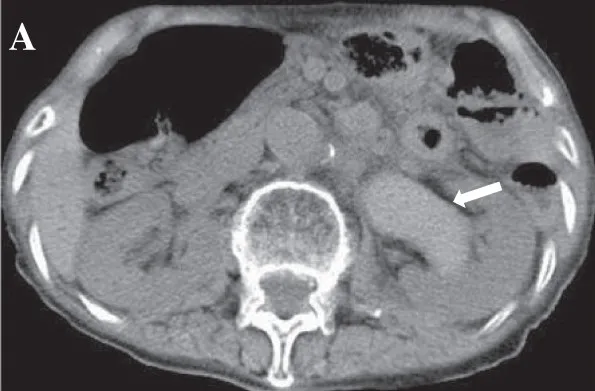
Plain abdominal computed tomography and magnetic resource imaging. Plain abdominal computed tomography revealed dilated left renal pelvis with retention of high-density contents. Axial view.
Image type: radiology (ct)